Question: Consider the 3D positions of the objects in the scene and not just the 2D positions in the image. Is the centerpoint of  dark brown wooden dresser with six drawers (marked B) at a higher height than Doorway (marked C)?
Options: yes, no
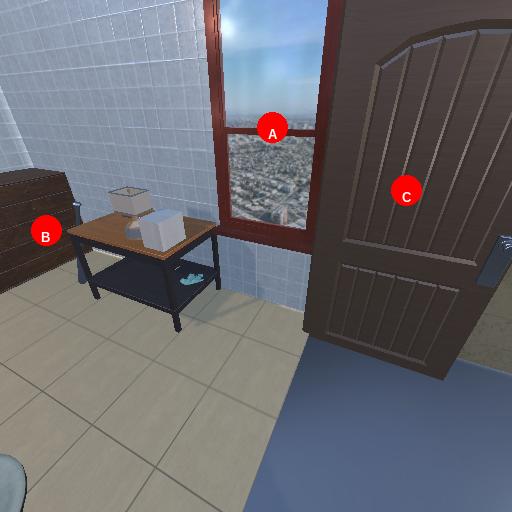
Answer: yes